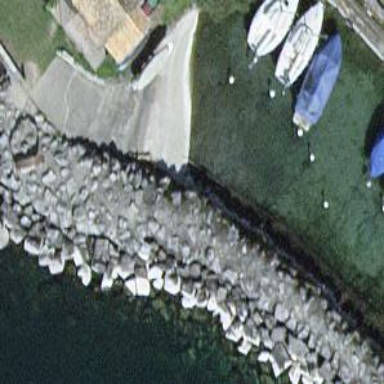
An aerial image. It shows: Slipway on leisure land.